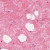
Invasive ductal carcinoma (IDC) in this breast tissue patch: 0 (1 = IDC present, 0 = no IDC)